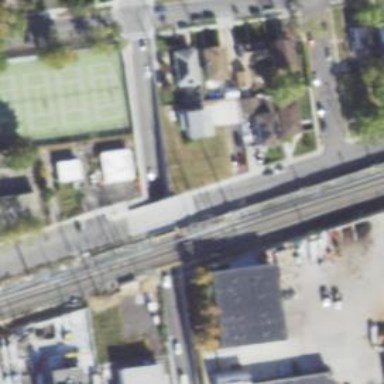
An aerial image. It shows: Railway bridge with electrified rails.